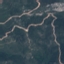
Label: HerbaceousVegetation